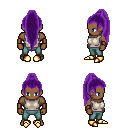
a pixel art fantasy rpg character, male body template, human, dark skin, white sleeveless shirt, teal pants, purple extra-long topknot hairstyle, leather bracers, gold boots, four views (front, back, left, right), 2x2 character sprite sheet, small pixel art, hard edges, no anti-aliasing